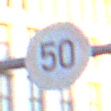
Verkehrszeichen: Geschwindigkeit50
Umgebung: Outdoor, Urban
Tageszeit: SunriseSunset
Wetter: Clear
Licht: Natural
Jahreszeit: NotSpecified
Kontrast: LowContrast